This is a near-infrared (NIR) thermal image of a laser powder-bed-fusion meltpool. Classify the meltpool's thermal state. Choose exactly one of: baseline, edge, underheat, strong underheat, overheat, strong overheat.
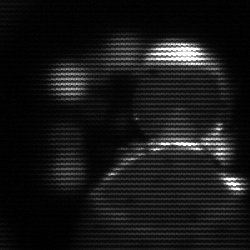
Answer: edge